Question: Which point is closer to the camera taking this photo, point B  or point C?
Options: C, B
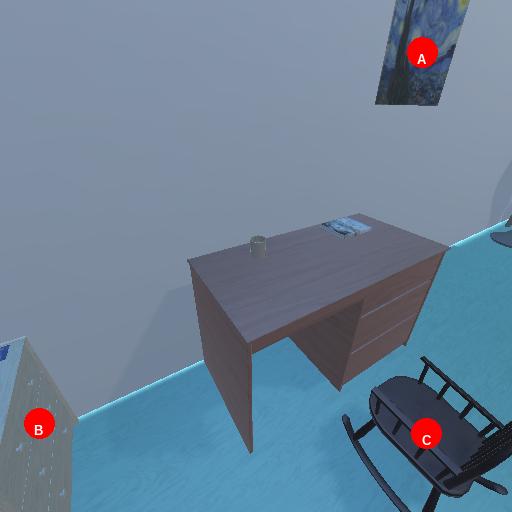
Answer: C